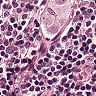
Metastatic tissue present: yes